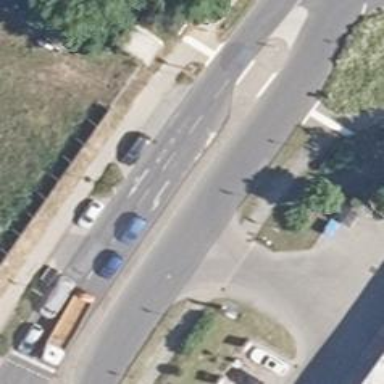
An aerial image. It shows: Tertiary road with asphalt surface. Sidewalks can be found on both sides and there is traffic calming island.